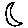
Label: moon